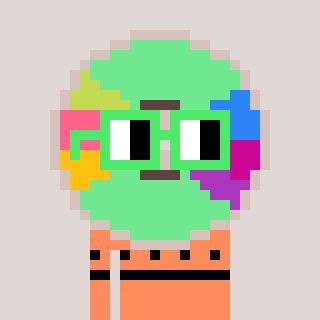
a pixel art character with square light green glasses, a cd-shaped head and a peachy-colored body on a warm background